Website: home-depot
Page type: customer-info-address
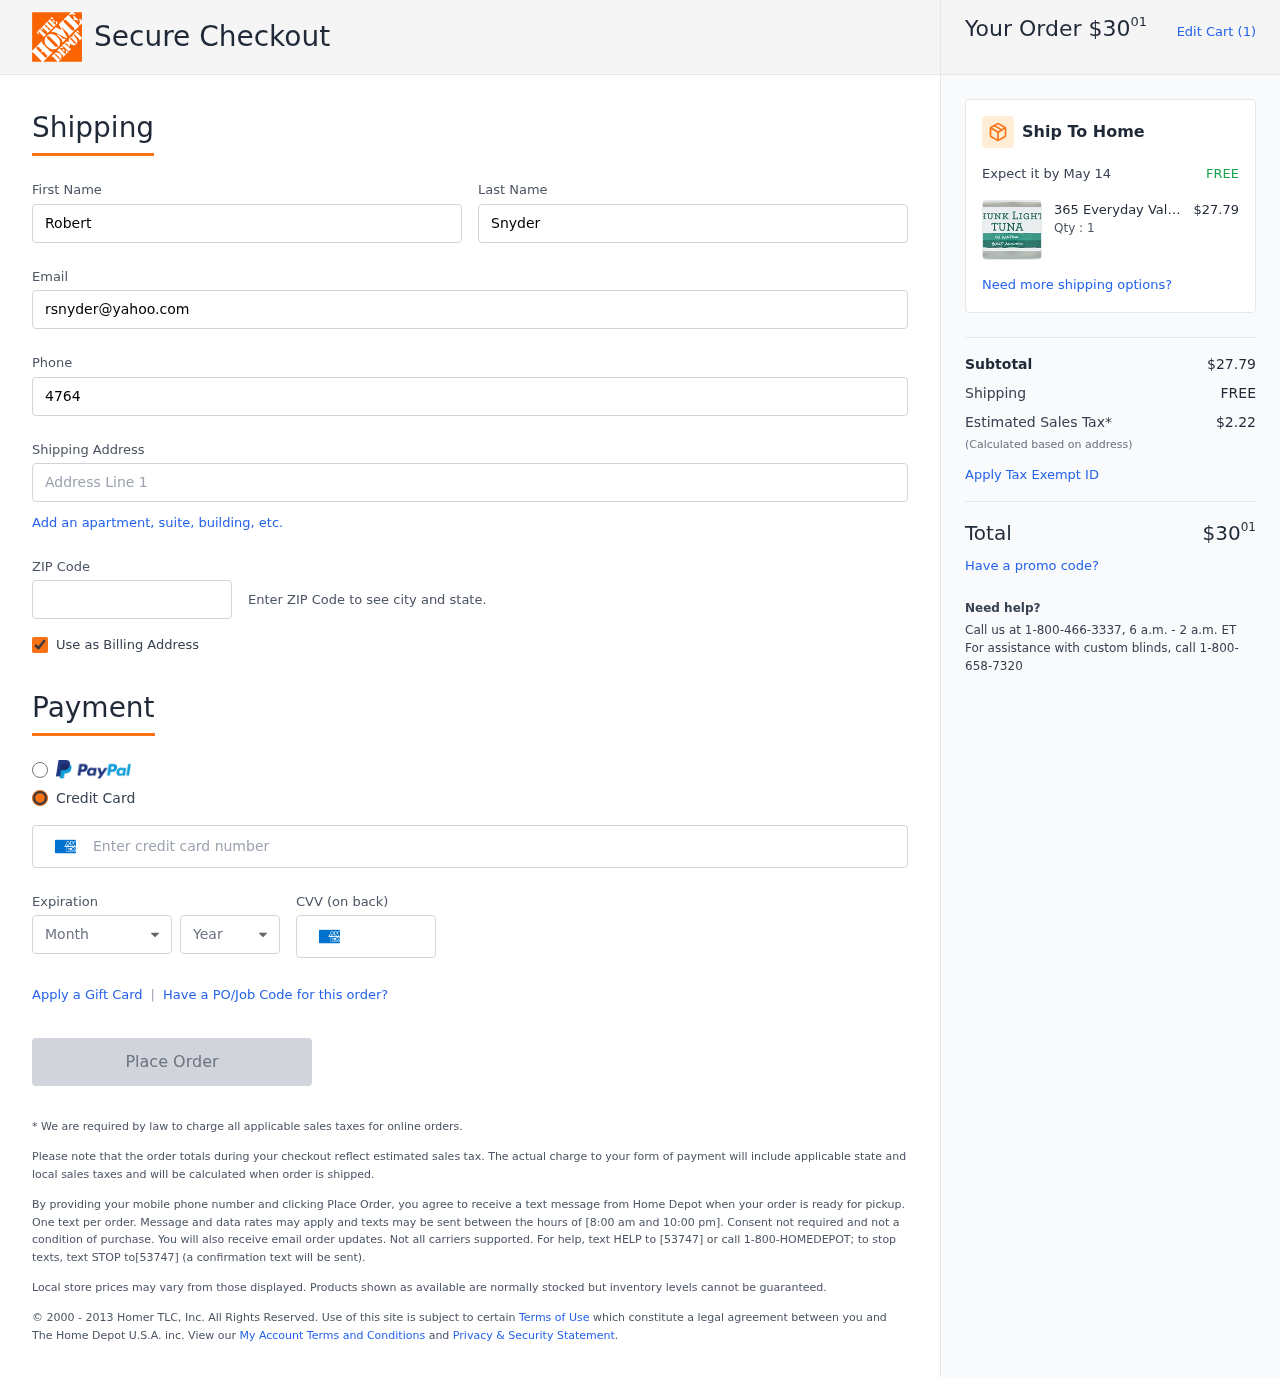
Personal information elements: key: PII_CARD_CVV
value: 7870
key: PII_CARD_EXPIRY_MONTH
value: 10
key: PII_CARD_EXPIRY_YEAR
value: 29
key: PII_CARD_NUMBER
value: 3739 9248 3021 082
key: PII_EMAIL
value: rsnyder@yahoo.com
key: PII_FIRSTNAME
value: Robert
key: PII_LASTNAME
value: Snyder
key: PII_PHONE
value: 4764294636
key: PII_POSTCODE
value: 67928
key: PII_STREET
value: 0335 Chambers Plains
Product elements: key: PRODUCT1_BRAND
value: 365 Everyday Value
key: PRODUCT1_NAME
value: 365 Everyday Value, Chunk Light Tuna in Water, Salt Added, 5 oz
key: PRODUCT1_PRICE
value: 27.79
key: PRODUCT1_QUANTITY
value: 1
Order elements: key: ORDER_TOTAL
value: $3001
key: ORDER_NUM_ITEMS
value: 1
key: ORDER_DELIVERY_DATE
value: May 14
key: ORDER_SUBTOTAL
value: $27.79
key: ORDER_SHIPPING_COST
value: FREE
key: ORDER_TAX
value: $2.22